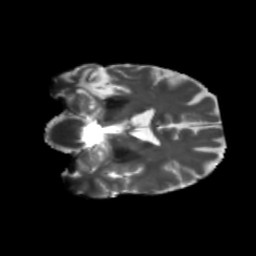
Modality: T2w
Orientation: coronal
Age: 47
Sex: male
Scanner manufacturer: siemens
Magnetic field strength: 3 T
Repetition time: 5.47 s
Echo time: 0.0854 s